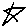
Label: star